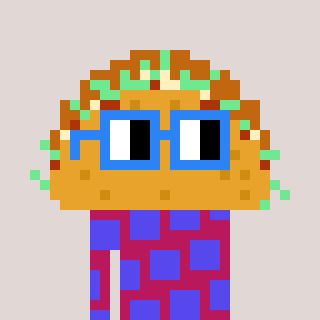
a pixel art character with square blue glasses, a taco-shaped head and a darkpink-colored body on a warm background